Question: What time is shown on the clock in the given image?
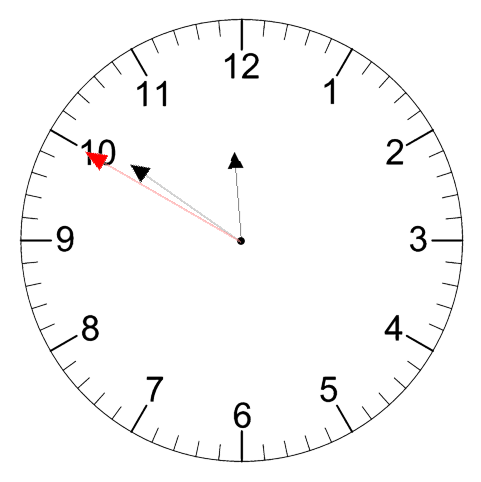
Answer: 11:50:50